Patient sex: F
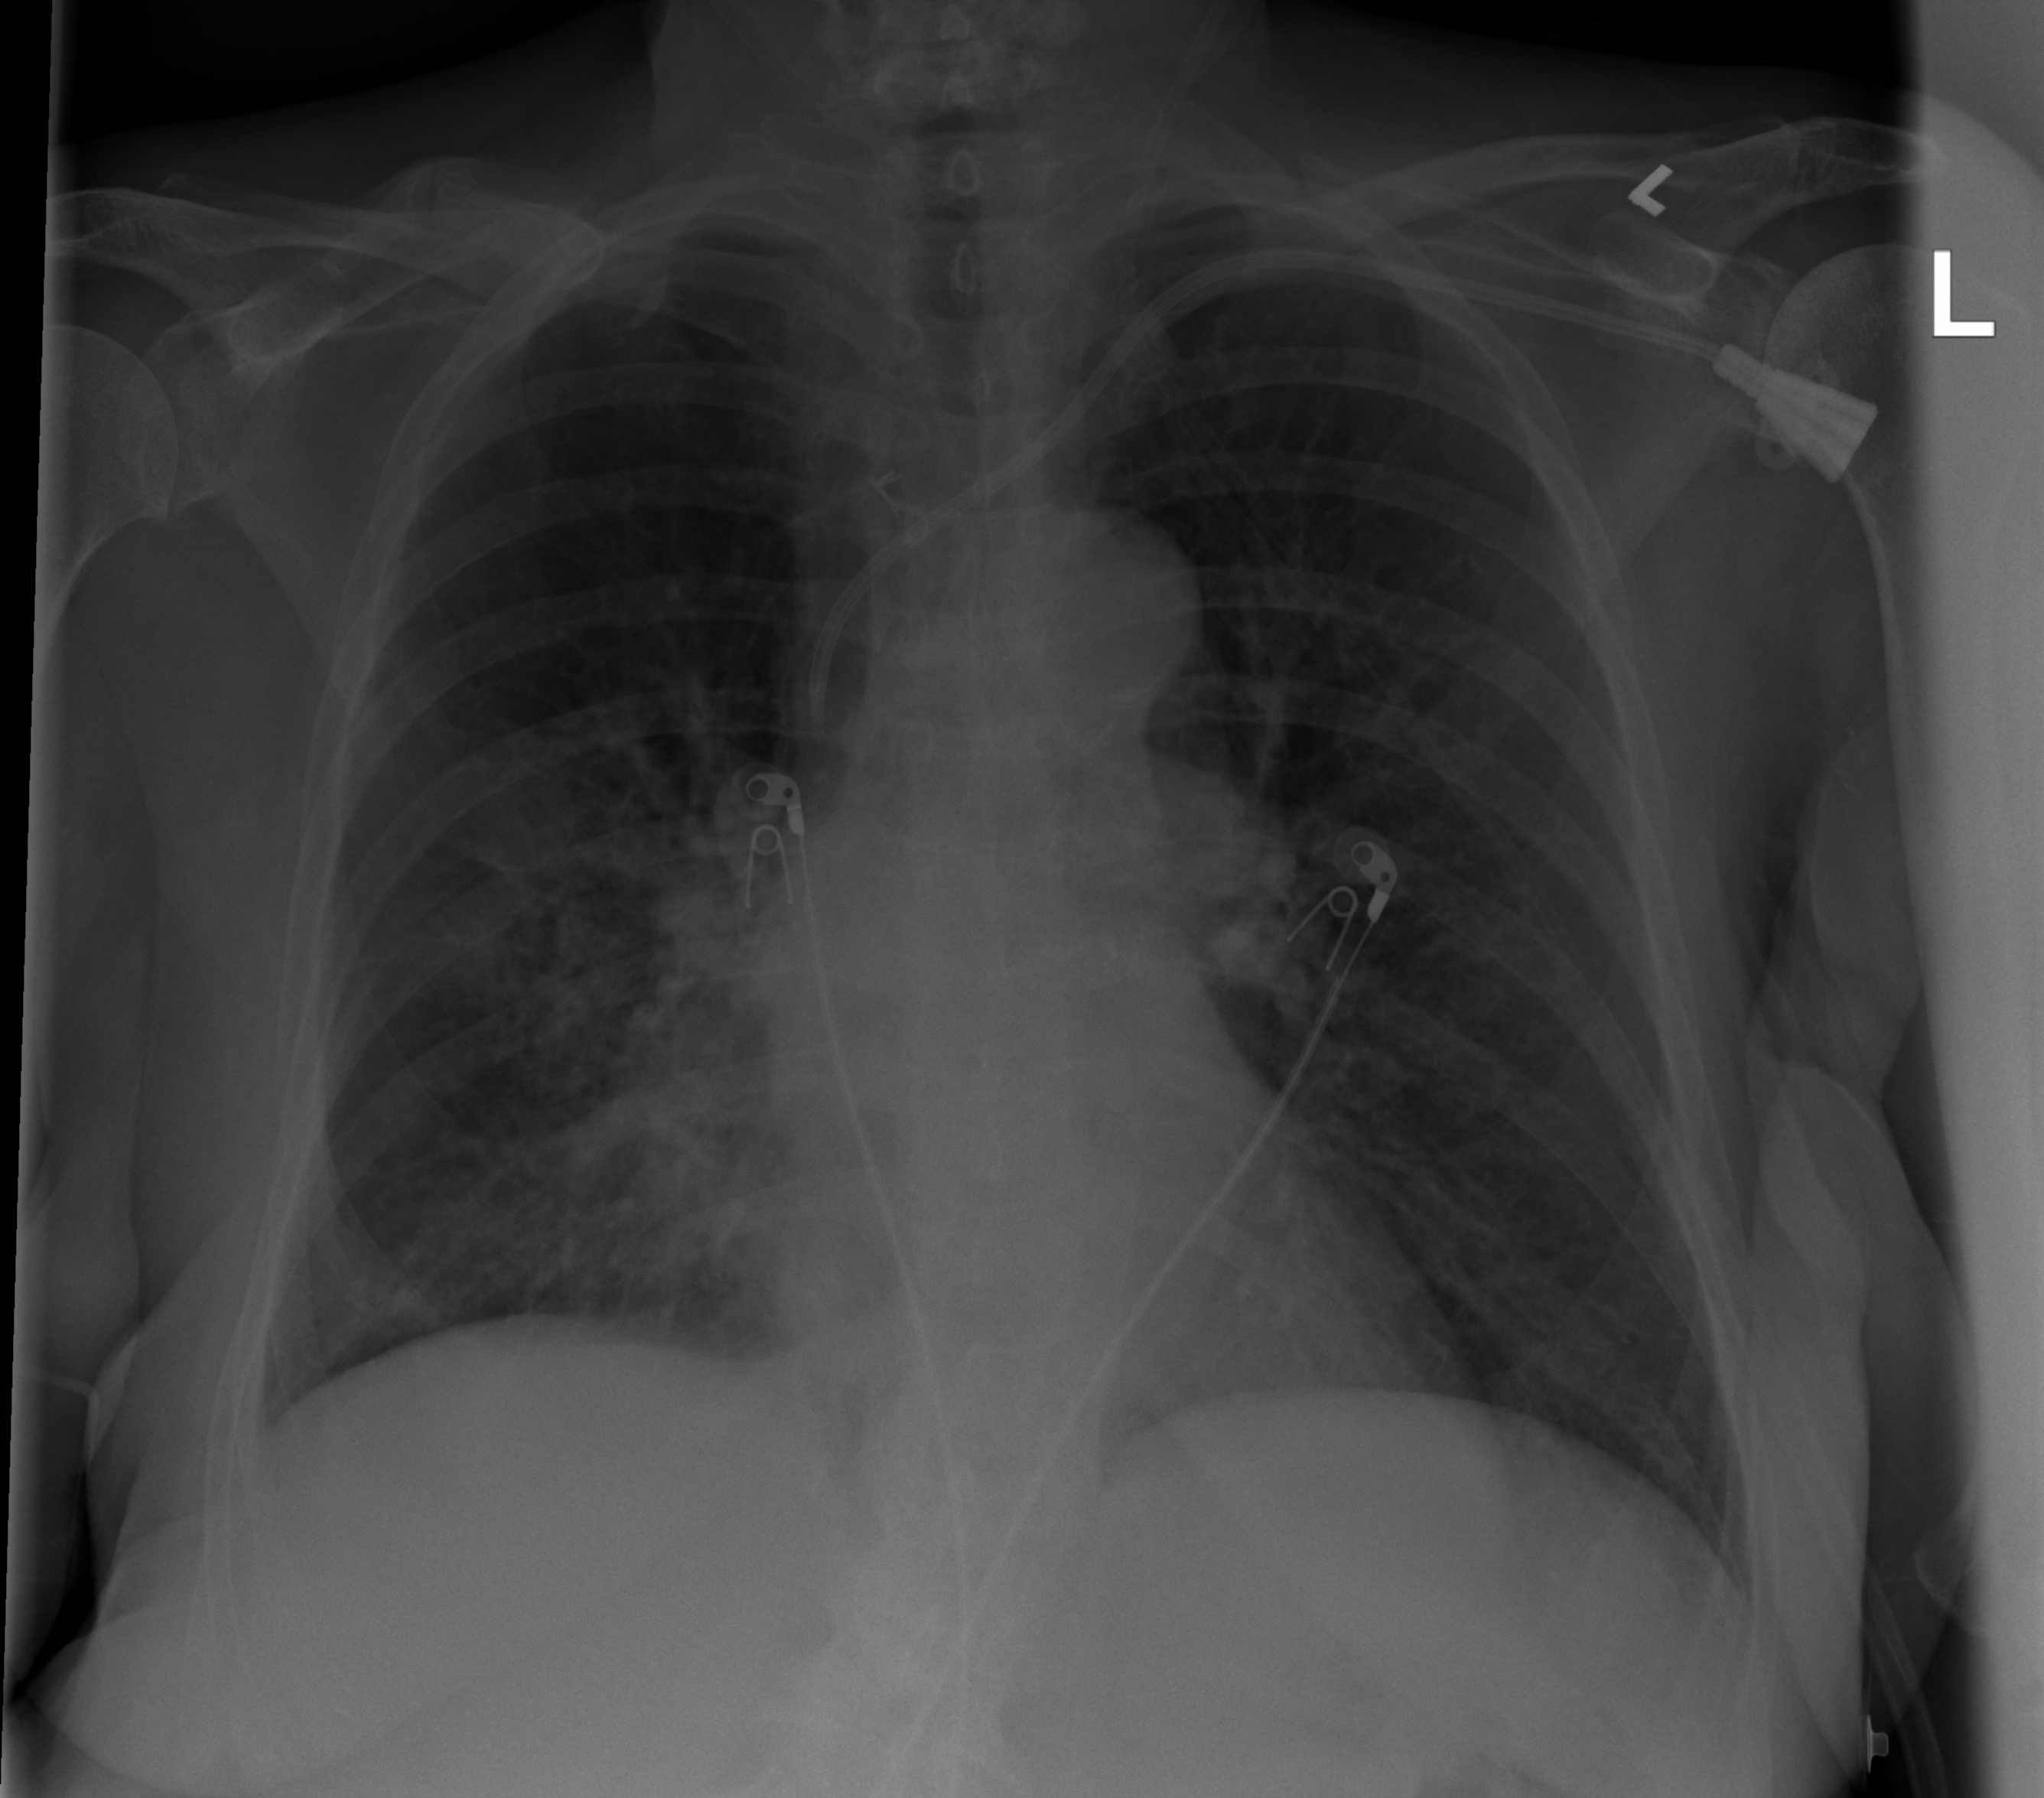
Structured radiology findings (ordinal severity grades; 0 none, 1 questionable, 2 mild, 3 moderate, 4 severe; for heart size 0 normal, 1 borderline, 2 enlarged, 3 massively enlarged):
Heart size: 0
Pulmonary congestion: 0
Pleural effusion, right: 0
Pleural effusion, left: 0
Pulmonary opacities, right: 0
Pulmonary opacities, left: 0
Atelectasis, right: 2
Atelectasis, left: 0